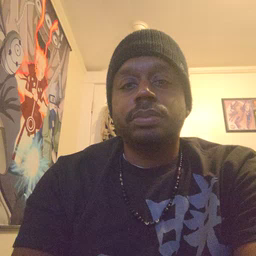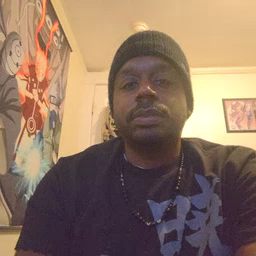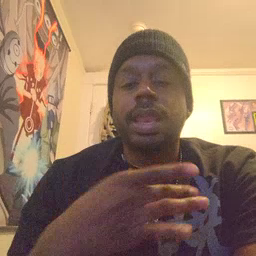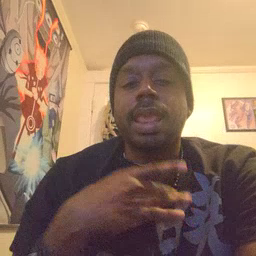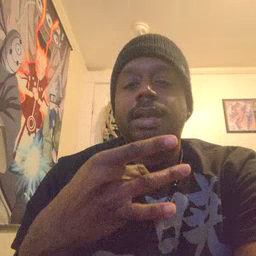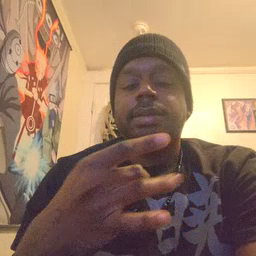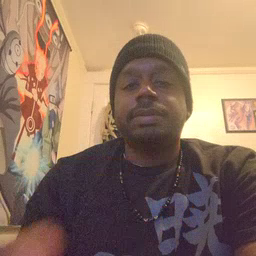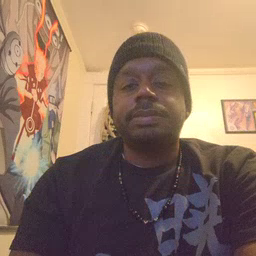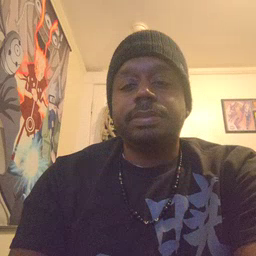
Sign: like